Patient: sex M, age 60
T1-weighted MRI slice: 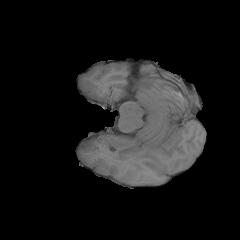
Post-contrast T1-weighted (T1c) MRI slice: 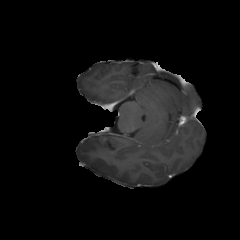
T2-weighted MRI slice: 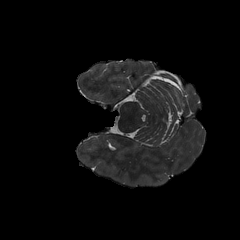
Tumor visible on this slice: no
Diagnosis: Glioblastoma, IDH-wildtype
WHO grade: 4